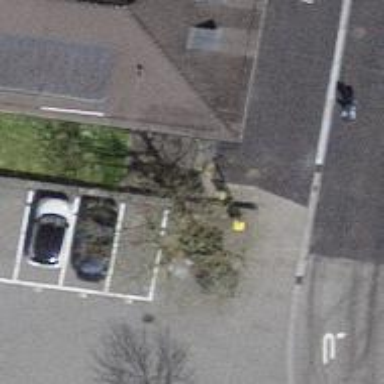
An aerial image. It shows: Post box.